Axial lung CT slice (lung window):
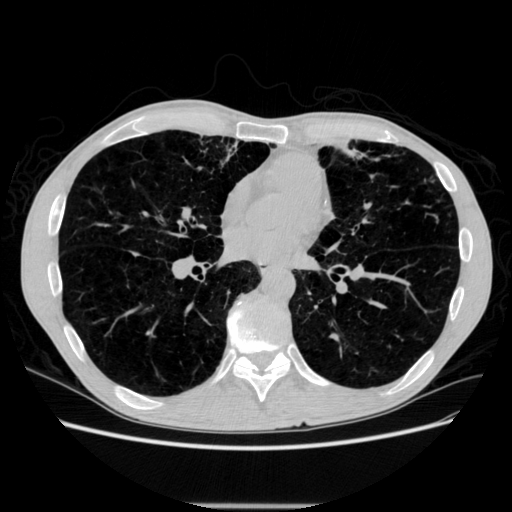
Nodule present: no